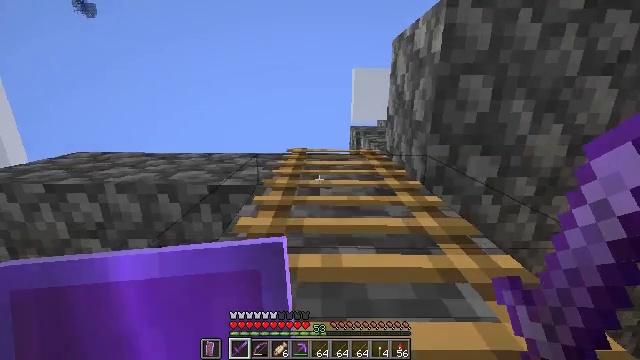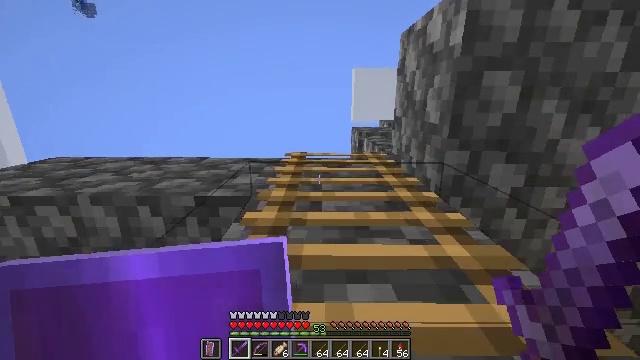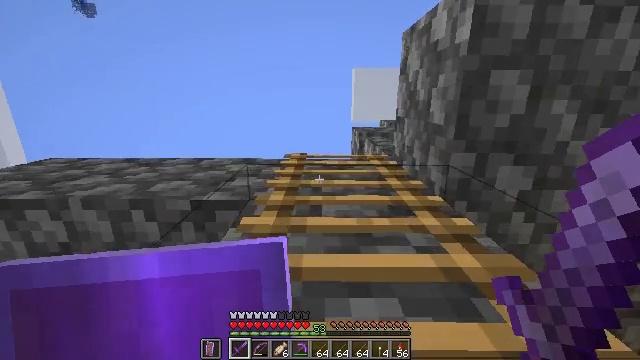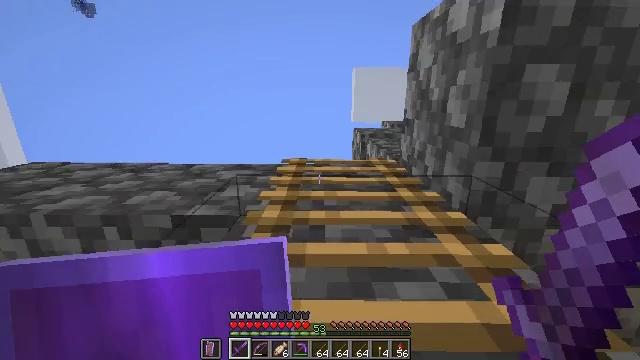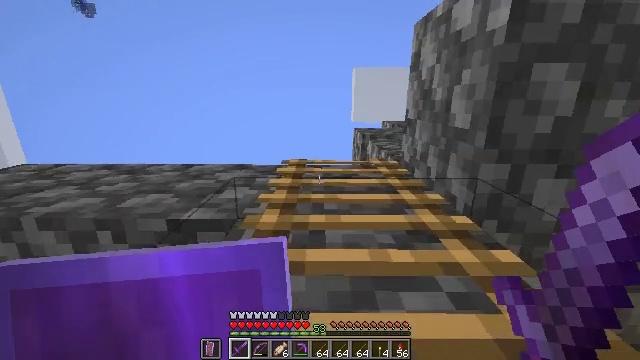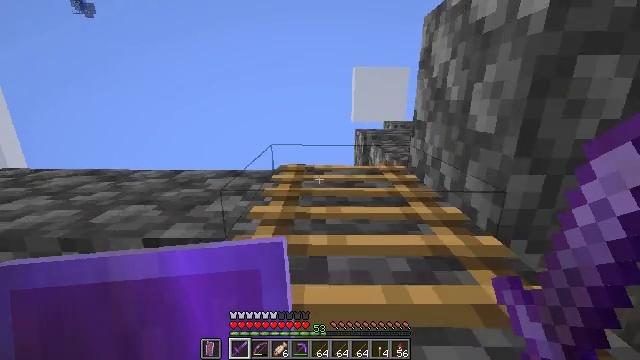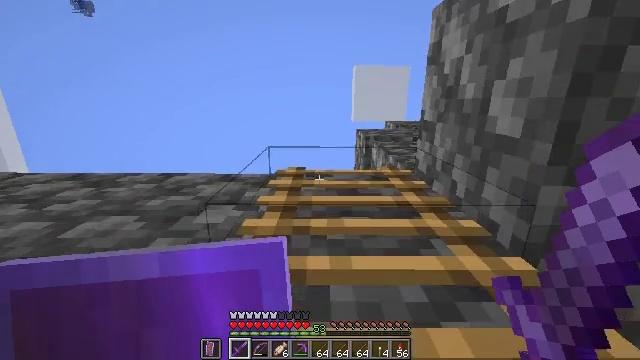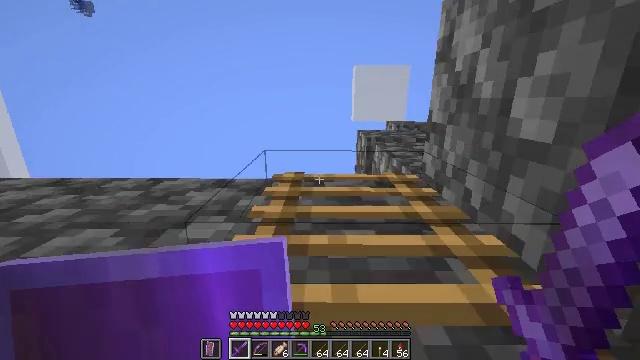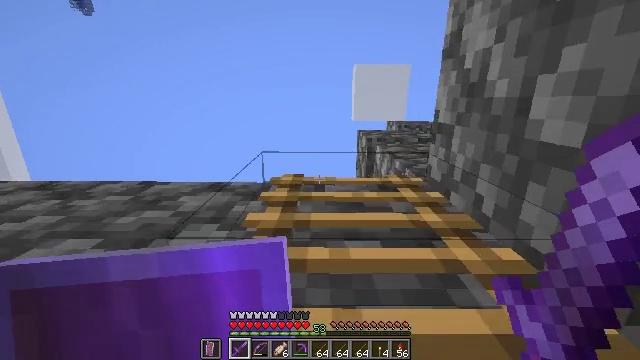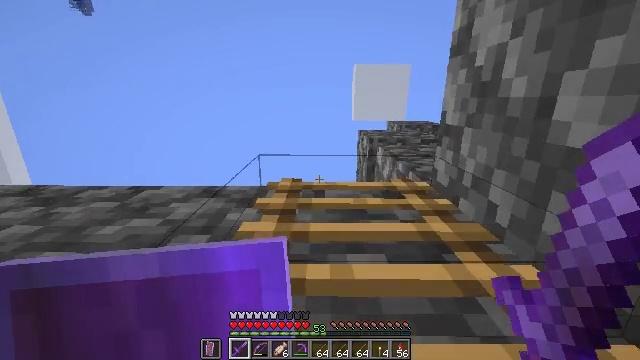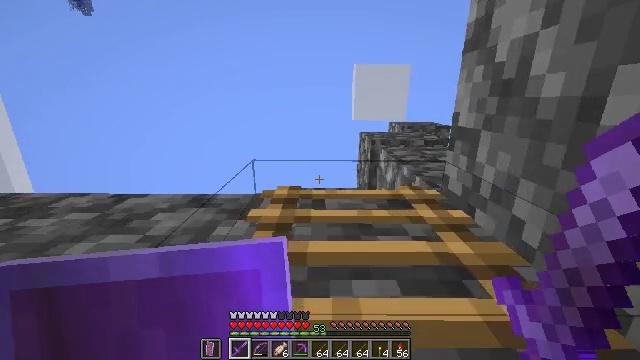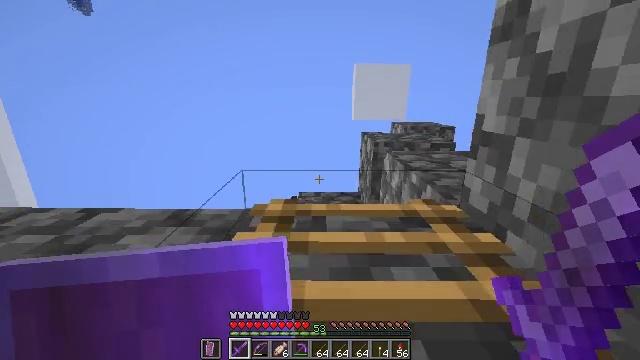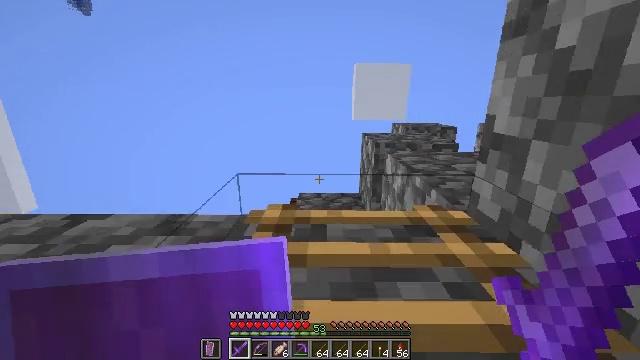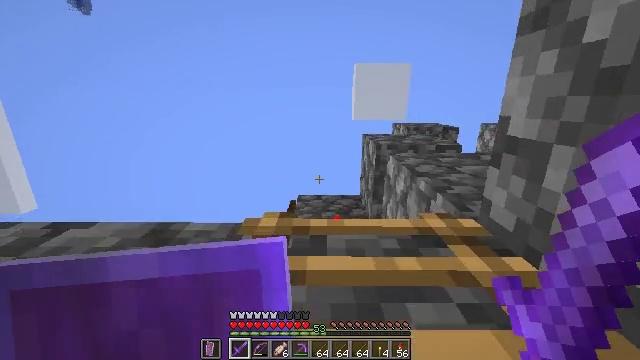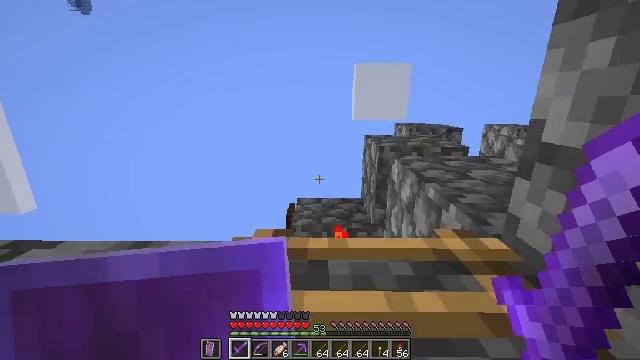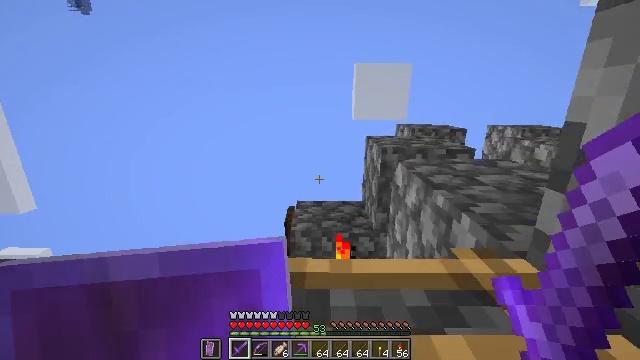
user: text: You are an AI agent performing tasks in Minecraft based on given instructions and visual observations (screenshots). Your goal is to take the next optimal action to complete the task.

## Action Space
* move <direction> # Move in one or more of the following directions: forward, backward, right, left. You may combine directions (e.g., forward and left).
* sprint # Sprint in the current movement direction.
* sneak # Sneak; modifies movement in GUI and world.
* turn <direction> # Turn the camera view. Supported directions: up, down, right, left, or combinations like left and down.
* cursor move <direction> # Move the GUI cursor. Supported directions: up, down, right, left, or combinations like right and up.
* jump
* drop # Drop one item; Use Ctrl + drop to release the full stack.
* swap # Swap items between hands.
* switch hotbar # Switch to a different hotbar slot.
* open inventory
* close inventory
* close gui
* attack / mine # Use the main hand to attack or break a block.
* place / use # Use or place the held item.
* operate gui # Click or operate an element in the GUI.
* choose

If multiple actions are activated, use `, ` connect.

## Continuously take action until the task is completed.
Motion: motion action
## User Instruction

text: craft item air
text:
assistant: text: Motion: move forward
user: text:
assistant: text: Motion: move forward
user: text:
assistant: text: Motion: move forward
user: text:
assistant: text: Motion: move forward
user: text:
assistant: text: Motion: move forward
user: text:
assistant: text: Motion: move forward
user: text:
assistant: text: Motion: move forward
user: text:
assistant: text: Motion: move forward
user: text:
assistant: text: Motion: move forward
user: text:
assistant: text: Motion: move forward
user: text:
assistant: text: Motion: move forward
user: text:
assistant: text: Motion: move forward
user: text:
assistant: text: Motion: move forward
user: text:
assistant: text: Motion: move forward
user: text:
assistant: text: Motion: move forward
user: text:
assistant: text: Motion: move forward
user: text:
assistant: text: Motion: move forward
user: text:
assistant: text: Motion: move forward
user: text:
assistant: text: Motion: move forward
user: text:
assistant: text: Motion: move forward
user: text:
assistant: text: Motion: move forward
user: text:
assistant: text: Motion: move forward
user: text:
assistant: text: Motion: move forward
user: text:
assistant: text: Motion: move forward
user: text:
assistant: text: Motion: move forward
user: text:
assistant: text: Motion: move forward, turn down
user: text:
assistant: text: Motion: move forward, turn right and down
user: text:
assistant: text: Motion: move forward, turn right and down
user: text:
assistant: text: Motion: move forward, turn down
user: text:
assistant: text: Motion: move forward, turn down